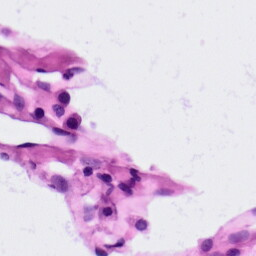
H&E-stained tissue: Lung